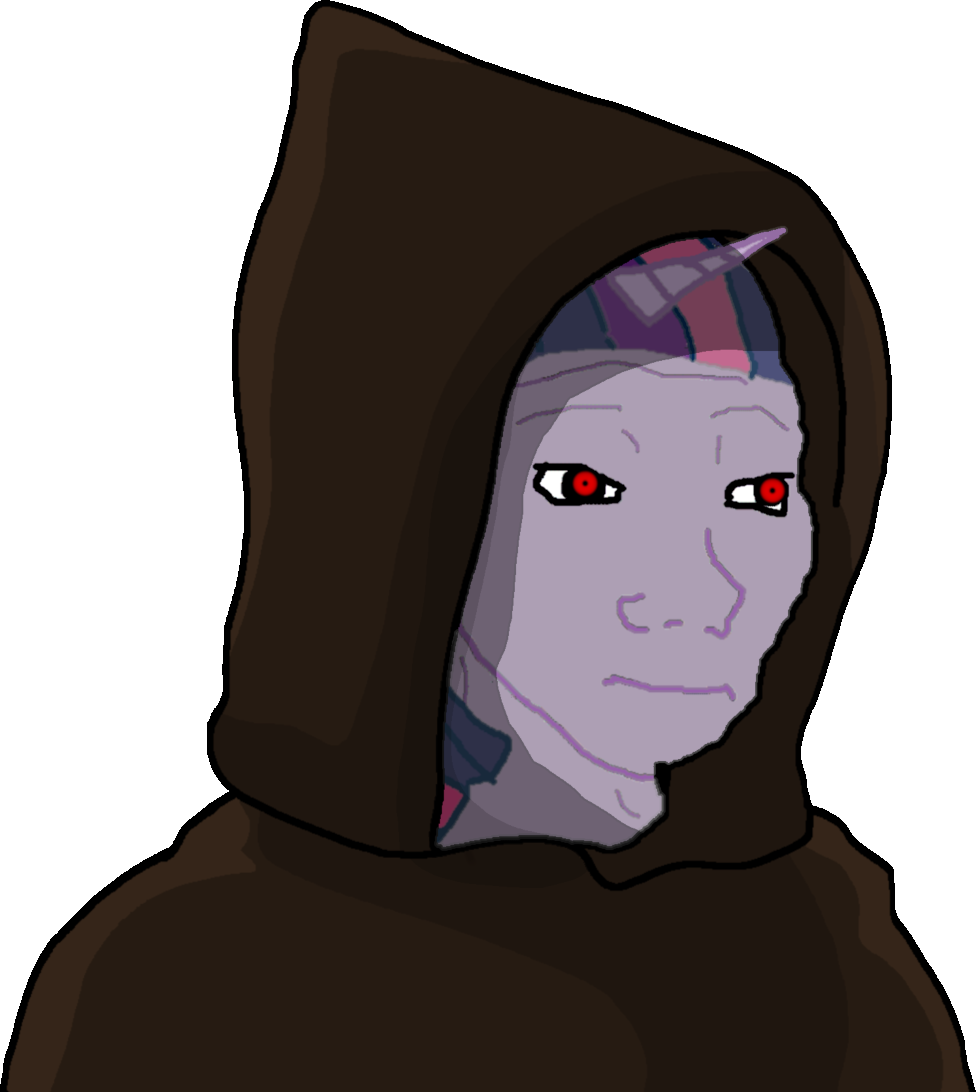
Label: 5_Animal